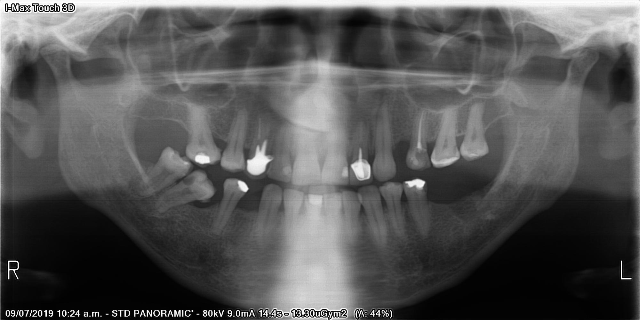
adult